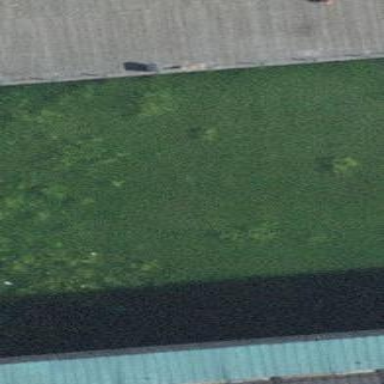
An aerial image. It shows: Reflecting pool formed by natural water.